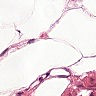
Metastatic tissue present: no